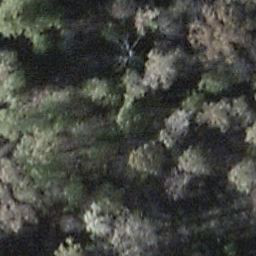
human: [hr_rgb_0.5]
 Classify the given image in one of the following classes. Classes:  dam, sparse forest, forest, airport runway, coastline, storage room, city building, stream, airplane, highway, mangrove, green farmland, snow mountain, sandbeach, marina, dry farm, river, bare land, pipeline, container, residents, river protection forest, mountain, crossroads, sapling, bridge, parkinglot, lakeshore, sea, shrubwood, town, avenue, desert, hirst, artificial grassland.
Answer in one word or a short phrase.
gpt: shrubwood